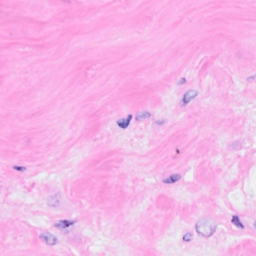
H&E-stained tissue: Breast